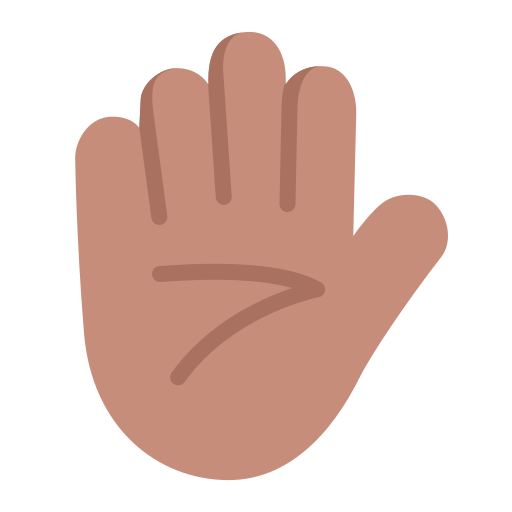
raised hand flat